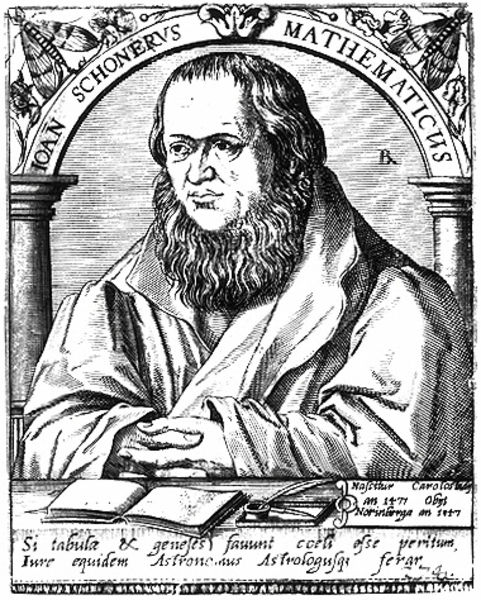
Titel: Bildnis des Johann Schöner
Künstler: Matthaeus (d.Ä.) Becker
Institution: (Seriendruck)
Schlagwörter: feder, hand, mann, schatten, weiß, licht, mund, nase, profil, schwarz, stirn, säulen, zeichnung, blick, alt, bart, jacke, augen, bibel, falten, gesicht, kragen, rahmen, vollbart, ärmel, bildnis, hände, portrait, porträt, gewand, haare, halbfigur, mantel, schrift, bogen, man, rundbogen, tafel, inschrift, schoner, tusche, gefäß, buch, druck, schraffuren, radierung, stich, portait, text, beten, gebet, insekten, tinte, kapitelle, buchdruck, verschränkt, seiten, gefaltete hände, portikus, luther, gelehrter, schmetterlinge, tintenfass, kupferstich, aufgeschlagen, falter, johann, schreibfeder, latein, lateinisch, mathematik, umschrift, protikus, zirkel, seriendruck, mathematiker, bard, mathe, joan, mathematicus, schonerus